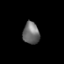
Tissue: prostate
Cell type: NK cells
Senescence score: 0.283
Nuclear area (px): 355
Mean DAPI intensity: 109.958